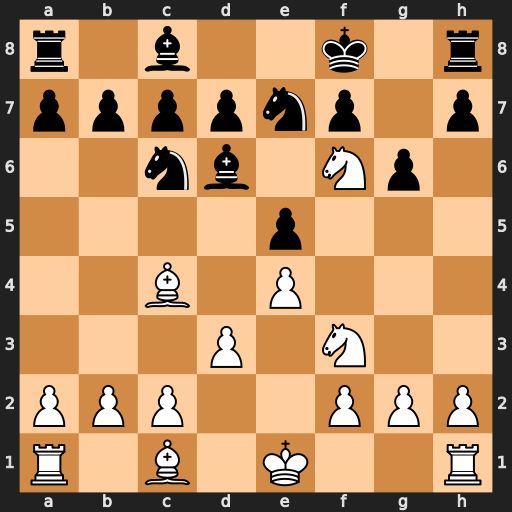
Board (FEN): r1b2k1r/ppppnp1p/2nb1Np1/4p3/2B1P3/3P1N2/PPP2PPP/R1B1K2R
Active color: w
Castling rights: KQ
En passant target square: -
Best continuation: Bh6#